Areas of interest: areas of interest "Library"
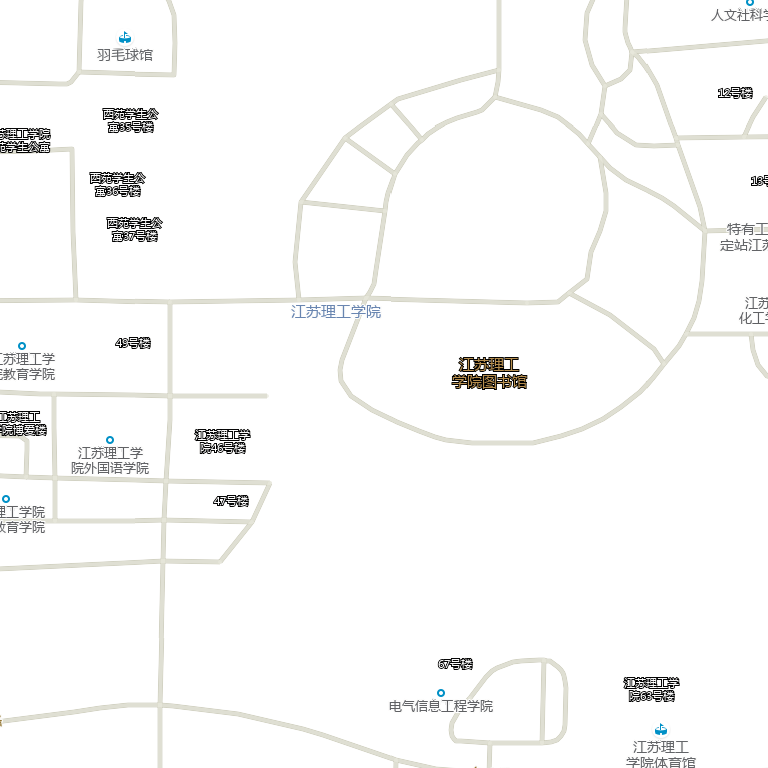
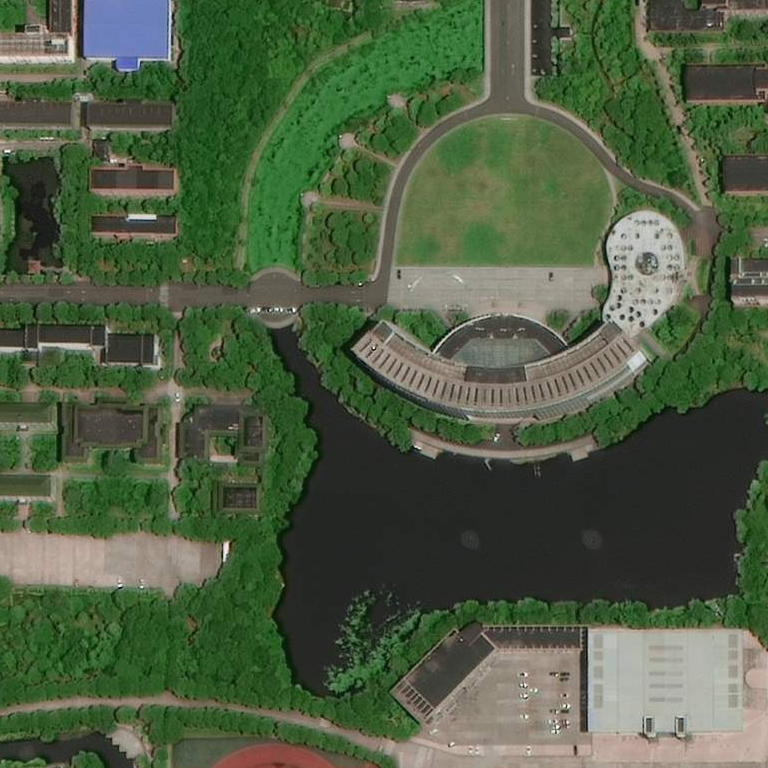